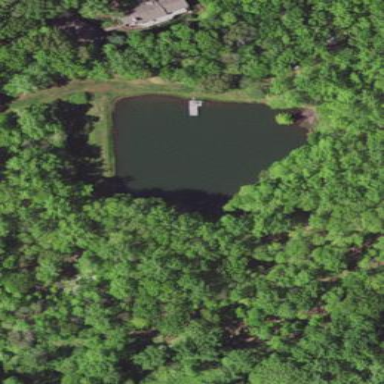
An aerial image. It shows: Peaceful pond surrounded by nature.